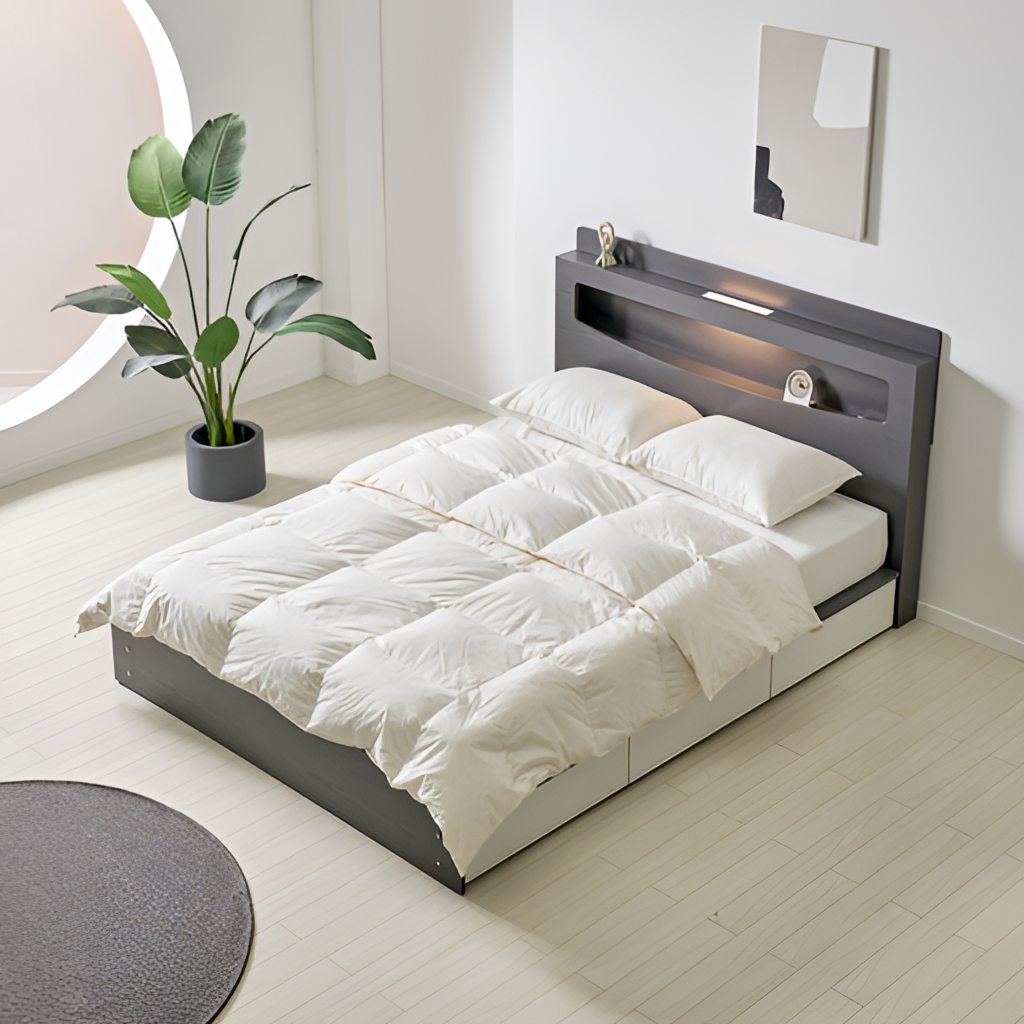
bedroom, gray wood backlit headboard bed, paint wallpaper, with solid pattern, wood flooring, with plank pattern, modern